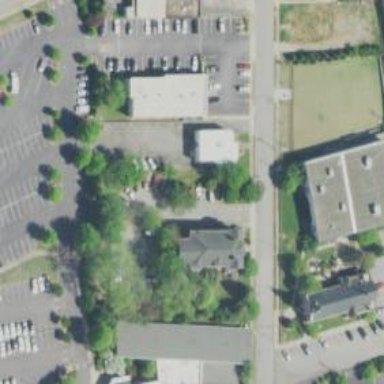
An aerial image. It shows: Healthcare clinic.